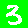
Digit: 3